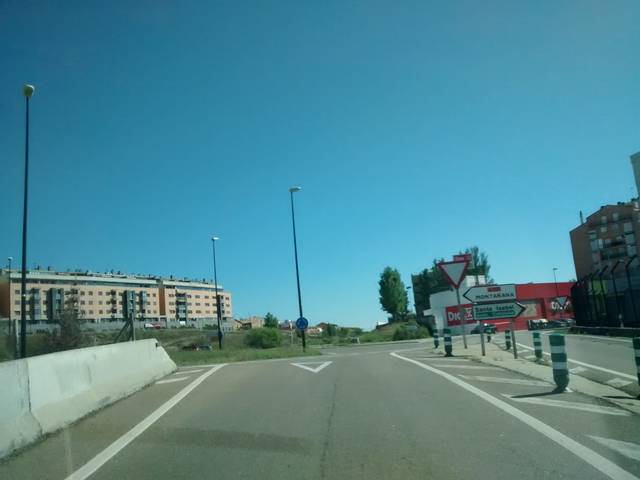
Region: Spain
Coordinates: 41.672, -0.8362